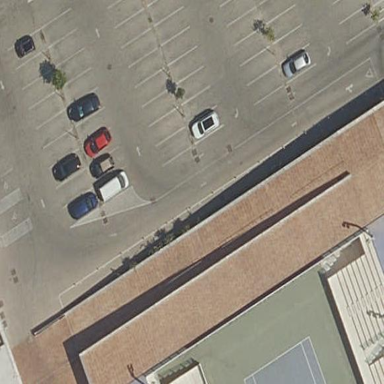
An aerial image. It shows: Parking area with surface.